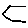
Label: hexagon